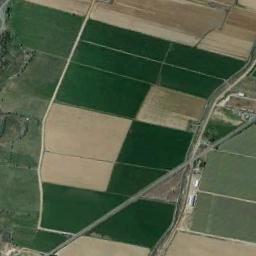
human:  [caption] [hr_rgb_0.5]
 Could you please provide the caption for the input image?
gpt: There are some green and bare rectangular farmland .

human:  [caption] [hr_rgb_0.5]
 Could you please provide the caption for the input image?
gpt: Several dirt roads are in rectangular farmlands .

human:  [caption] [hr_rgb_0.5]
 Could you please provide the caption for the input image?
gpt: Several rectangular farmlands of different colors and sizes are neatly arranged on the ground and some roads go through the farmlands .

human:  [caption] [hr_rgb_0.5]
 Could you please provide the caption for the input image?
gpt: Many neatly arranged dark green, light green and tan mixed rectangular farmlands of different sizes .

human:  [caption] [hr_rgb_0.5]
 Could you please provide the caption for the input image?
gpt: There are some green rectangular farmlands and yellow ones .